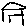
Label: house